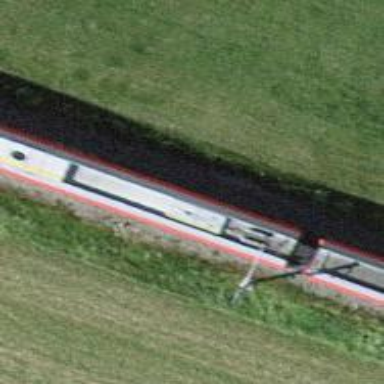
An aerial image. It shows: Railway switch.